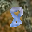
Label: 8